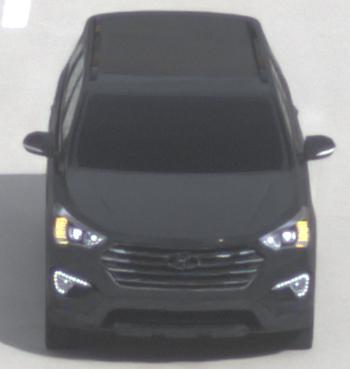
Make: Hyundai
Model: Santa Fe 2.4 GDI
Detailed model: Santa Fe (DM)
Model produced from: 2017/08
Model produced until: 2018/01
Doors: 5
Color: black
Road condition: dry road
Daytime: morning or afternoon
Contrast: low contrast